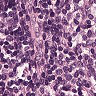
Metastatic tissue present: no